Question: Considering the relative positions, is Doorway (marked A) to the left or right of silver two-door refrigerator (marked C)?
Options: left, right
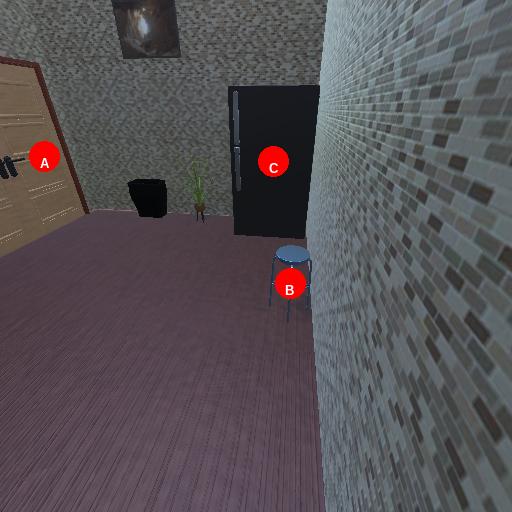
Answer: left